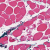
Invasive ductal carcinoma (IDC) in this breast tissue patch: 0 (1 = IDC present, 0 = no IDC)